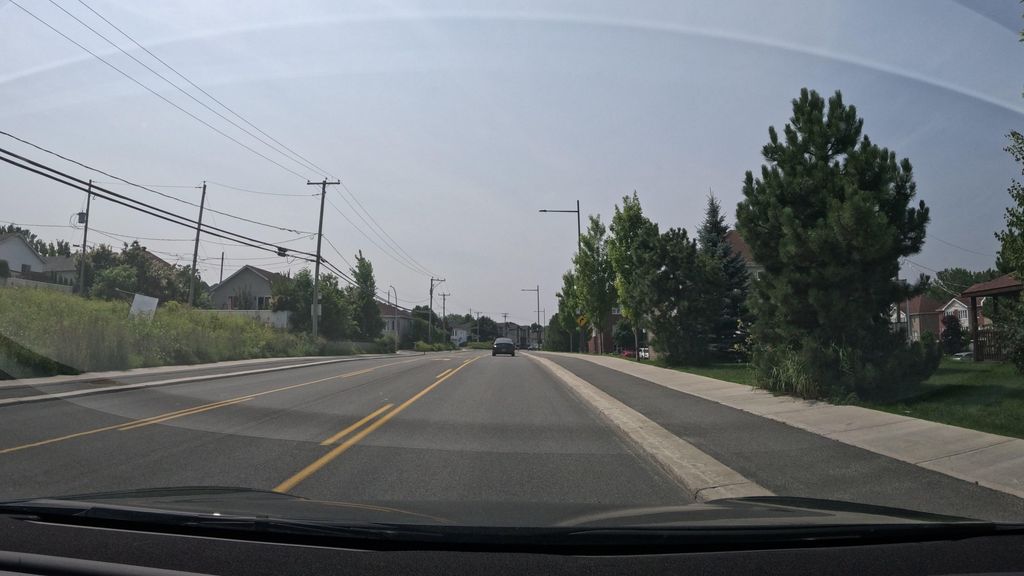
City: montreal